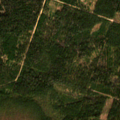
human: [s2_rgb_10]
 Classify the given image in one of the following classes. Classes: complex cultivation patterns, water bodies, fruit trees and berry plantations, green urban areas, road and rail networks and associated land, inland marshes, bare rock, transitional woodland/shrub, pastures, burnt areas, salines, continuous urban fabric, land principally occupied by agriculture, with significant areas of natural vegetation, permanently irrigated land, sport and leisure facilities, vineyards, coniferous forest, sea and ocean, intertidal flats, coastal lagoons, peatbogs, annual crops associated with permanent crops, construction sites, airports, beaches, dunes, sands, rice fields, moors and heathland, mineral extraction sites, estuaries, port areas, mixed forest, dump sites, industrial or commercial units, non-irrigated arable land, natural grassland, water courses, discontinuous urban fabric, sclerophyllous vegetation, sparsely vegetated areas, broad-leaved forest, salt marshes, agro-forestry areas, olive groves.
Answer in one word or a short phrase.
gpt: coniferous forest, transitional woodland/shrub, peatbogs